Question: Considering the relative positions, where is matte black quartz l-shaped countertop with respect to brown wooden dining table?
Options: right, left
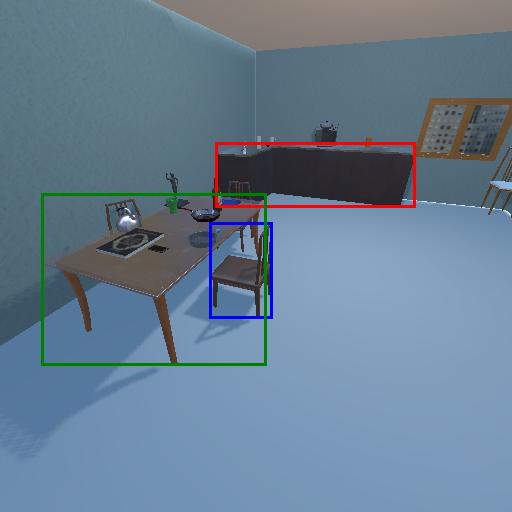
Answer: right